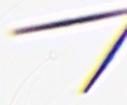
Label: Thalassionema